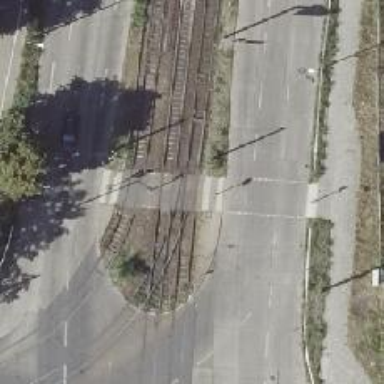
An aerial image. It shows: Tram crossing with traffic signals.